Question: I'm having problems since today in my game, when I try to change scene. It's a bit funny, when I collide with enemies I got no problem. I call my 'resetScene' function which create the gameOver scene and shows it. But when I fall in a hole, and make the same call, I my game doesn't change the scene. I've added a new label in 'resetScene' function, so when compiler go in this code, will add a layer. Now when I get in a hole, I got the layer but the scene doesn't change. It's a bit confusing. I'll show code and screenshots:
This is the only place when it works:
'''
/**********
if hero collide with enemy
*******/
-(void)didBeginContact
{
if(bodyB.physicsBody.categoryBitMask == enemy)
{
if(!YES == _deadAnimation)
{
if(_stars > _bestScore )
{
_bestScore = _stars;
}
if(_bestScore> [self.prefs integerForKey:@"bestScore"])
{
[self.prefs setInteger:_bestScore forKey:@"bestScore"];
}
_deadAnimation = [self runDeadAnimation]; // (only return BOOL YES for the moment)
[self resetScene];
}
}
}
'''
Now this is where it doesn't works:
'''
-(void)didSimulatePhysics
{
/* reset scene if fall*/
if(self.hero.position.y < 100)
{
_deadAnimation = [self runDeadAnimation]; // (only return BOOL YES for the moment)
[self resetScene];
}
/* reset scene if stay behind */
if(self.hero.position.x<10 ){
[self resetScene];
}
}
'''
And this is my reset function:
'''
{
[_hero removeFromParent];
[self addDebugLayer:@"dead" xPosition:200 yPosition:200 childPos:_hero.position.y infinite:YES]; // <<-----(add a new SKLabel)
SKScene *mundo1 = [[XYZGameOver alloc] initWithSize:self.size];
SKTransition *doors = [SKTransition fadeWithDuration:0.2];
[self.view presentScene:mundo1 transition:doors];
}
'''
As you can see, the layer "muerto" (dead) is added with the y position but the scene haven't changed

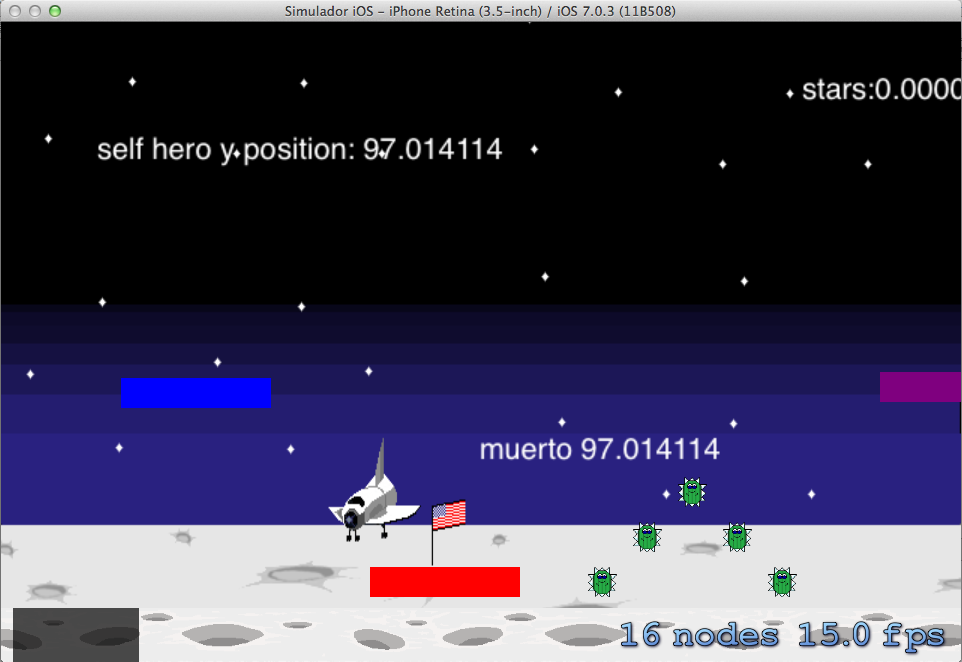
Answer: In case of didSimulatePhysics, do the transition with 0 duration. You can use some BOOL to check which kind of Game Over it is. It worked for me. Don't know the reason behind this though.